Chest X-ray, PA view. Patient: 50 years old, sex M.
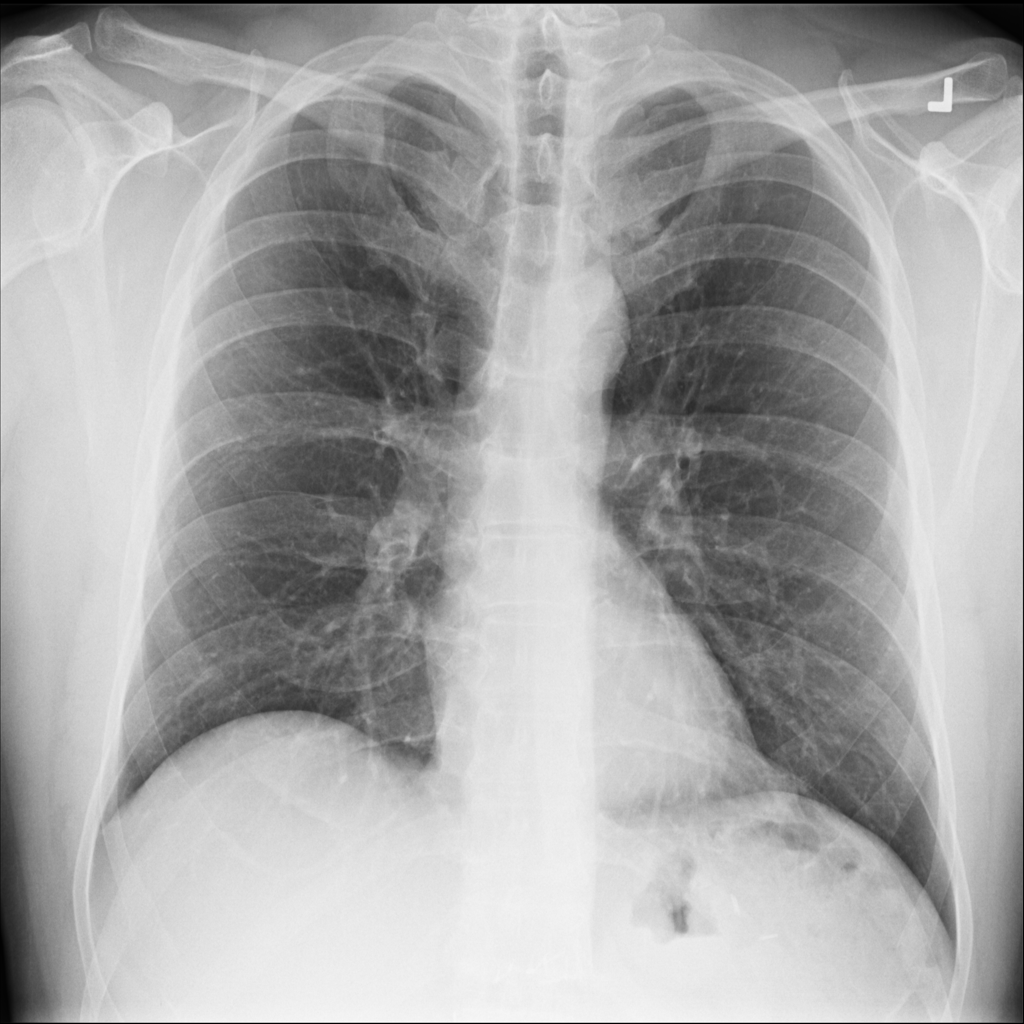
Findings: No Finding